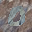
Label: 0